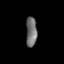
Tissue: lung
Cell type: Endothelial cells
Senescence score: 0.593
Nuclear area (px): 319
Mean DAPI intensity: 111.586